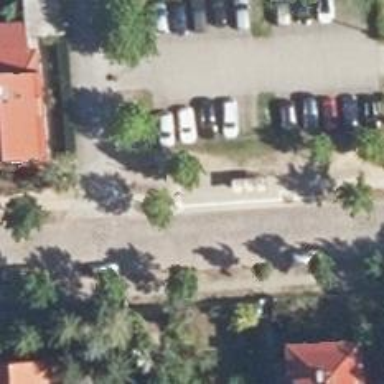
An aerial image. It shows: Residential road with sidewalks on both sides.